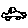
Label: car